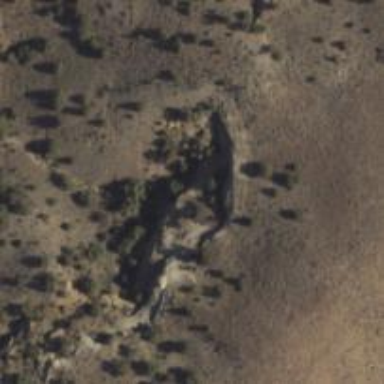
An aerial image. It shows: Natural cliff.